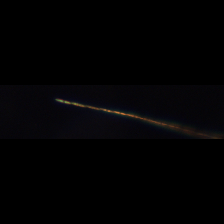
Taxon: Psuedo-nitzschia
Group: Diatoms